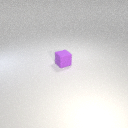
small purple rubber cube